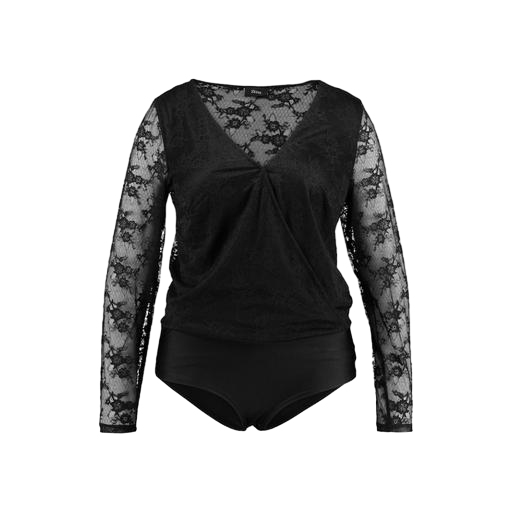
black long-sleeved lace top, black plus size floral lace, black long sleeve eyelash lace top, white background